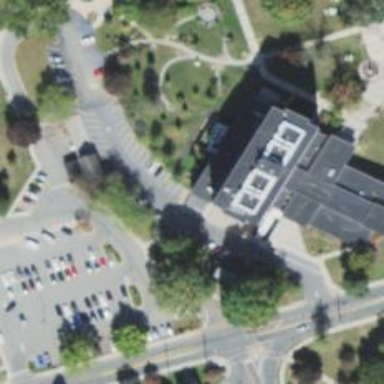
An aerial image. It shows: Building that serves as library.